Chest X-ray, PA view. Patient: 58 years old, sex F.
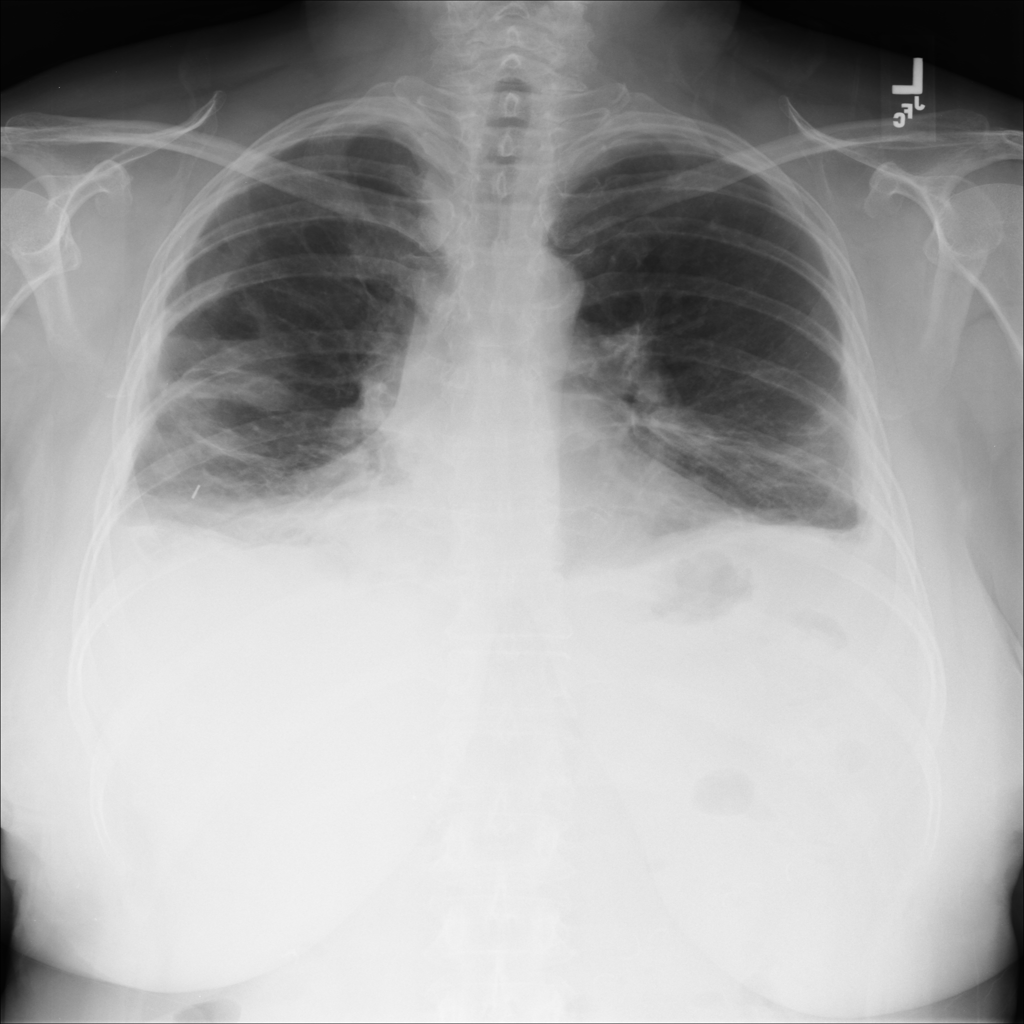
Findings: Effusion